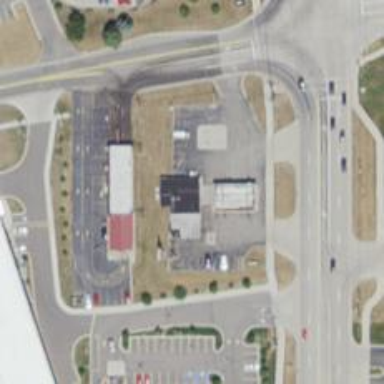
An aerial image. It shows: Convenience shop.